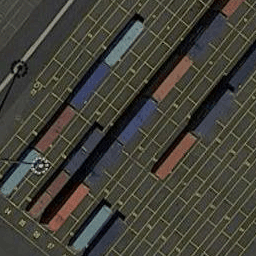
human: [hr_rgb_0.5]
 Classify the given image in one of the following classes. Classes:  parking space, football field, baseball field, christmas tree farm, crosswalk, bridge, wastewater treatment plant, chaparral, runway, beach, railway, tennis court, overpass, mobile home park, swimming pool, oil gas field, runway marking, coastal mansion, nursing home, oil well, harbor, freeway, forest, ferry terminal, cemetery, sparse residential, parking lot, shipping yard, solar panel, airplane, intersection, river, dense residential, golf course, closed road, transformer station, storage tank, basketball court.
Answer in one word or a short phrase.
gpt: shipping yard